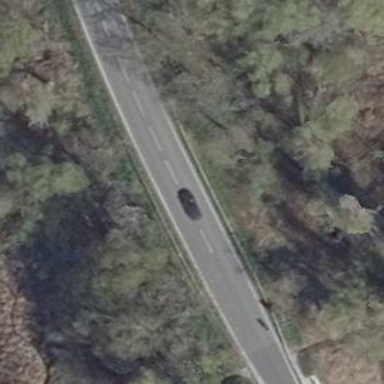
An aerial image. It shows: Tertiary road with asphalt surface.